Question: This is probably a silly question and i am posting this Post-Googling,
The question is,
> 'How do i view the contents of an array while debugging, Provided the Breakpoint is in function not Main?'
I am using code::blocks 13.12 version and i set a break point in my sample simple c++ code,
and i want to observe how the contents of the array change with the code but
It is however displaying the values of other integer variables correctly,

a is an array
I forgot to mention that i am tracking the array in a function and not in main,and i am aware that main passes the address of the array to the function being called(by reference i meant)
I am relatively new to codeblocks, Am i missing some setting or something?
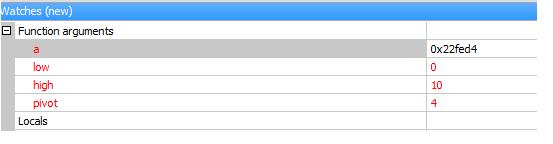
Answer: i am using 12.11. I select the array variable suppose a, choose "watch a" in the right button down menu, and I can see the values in the array a.